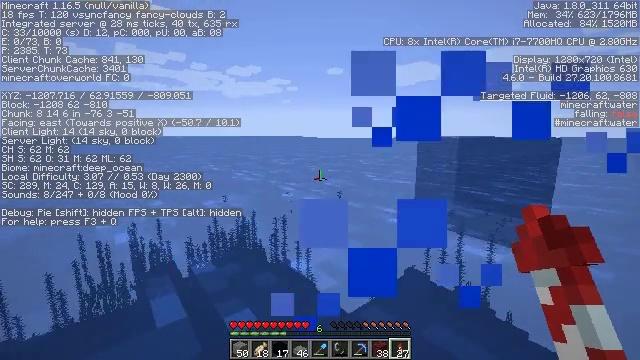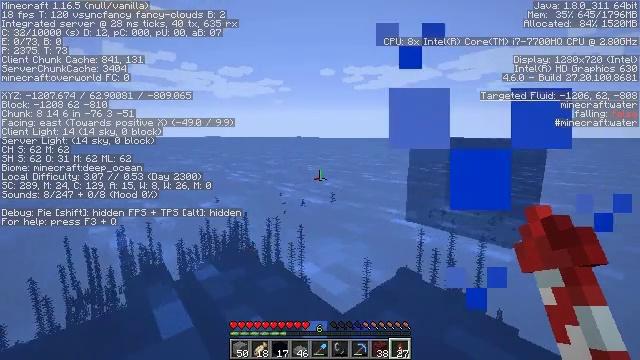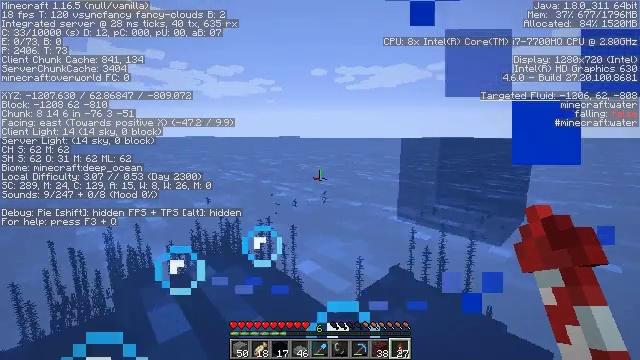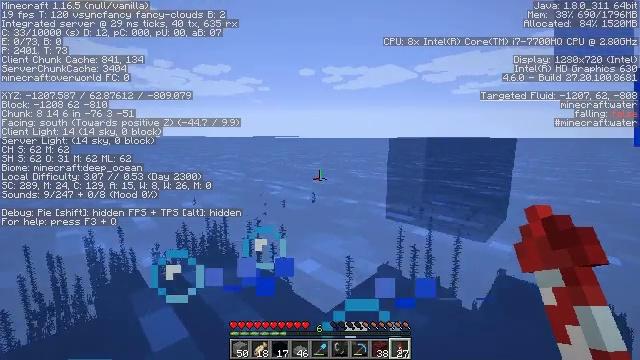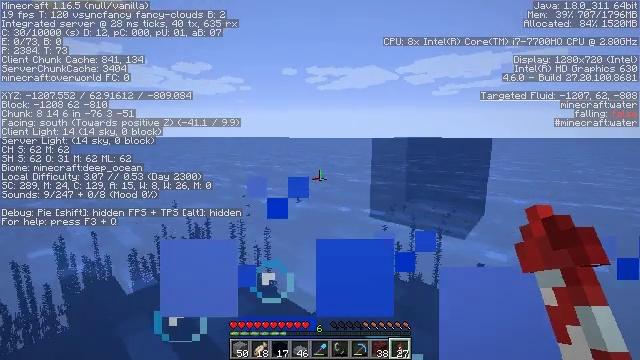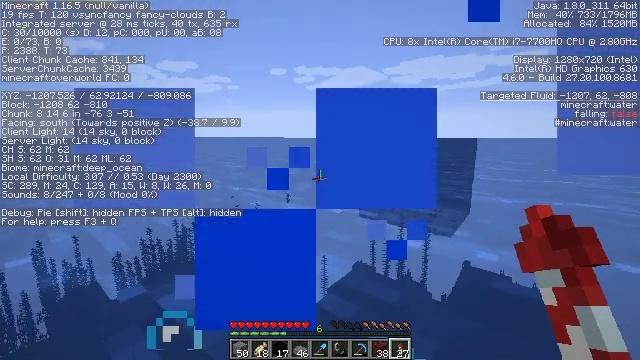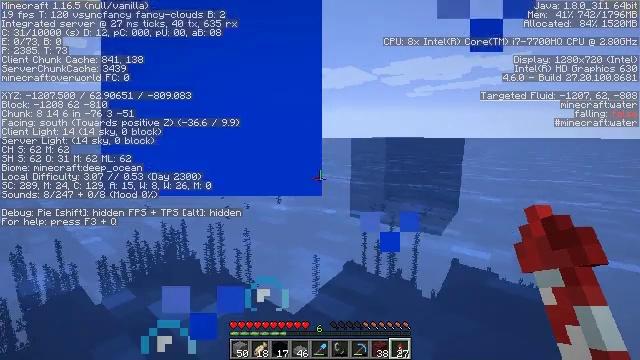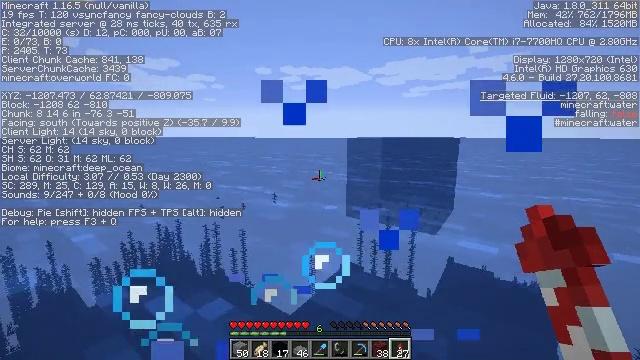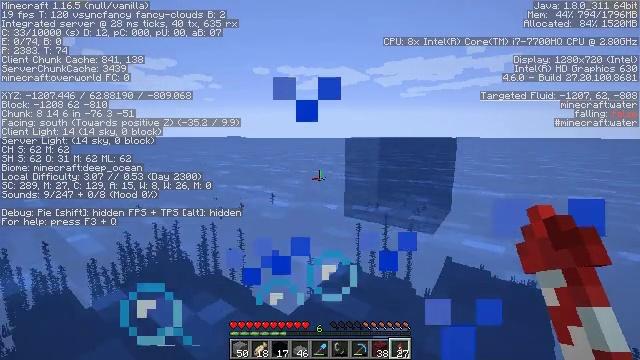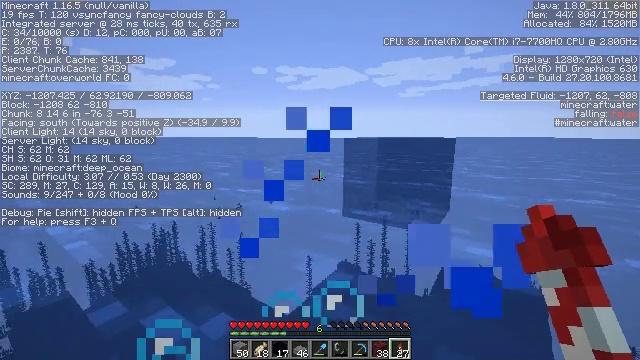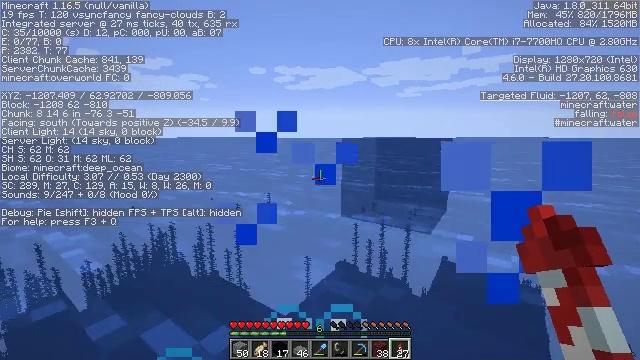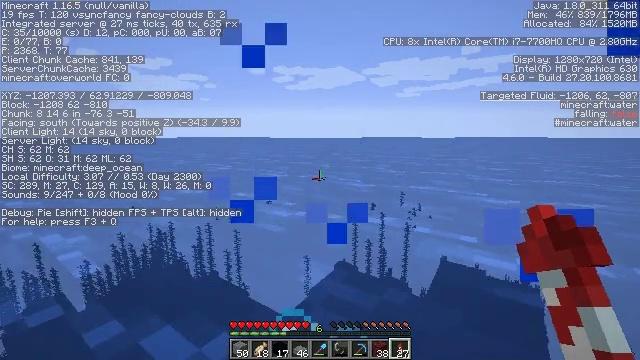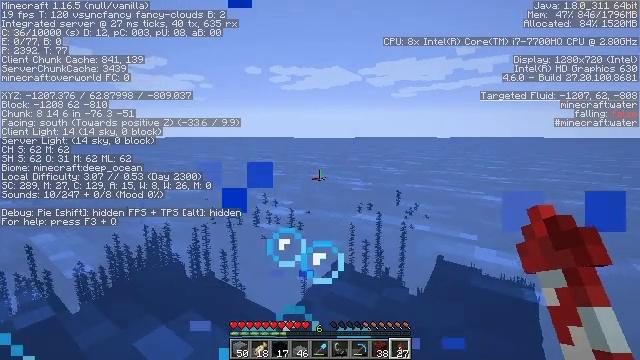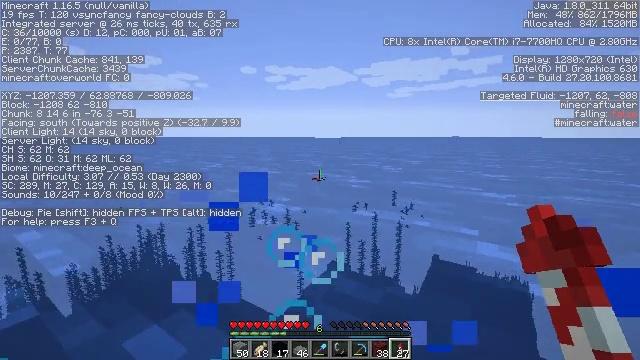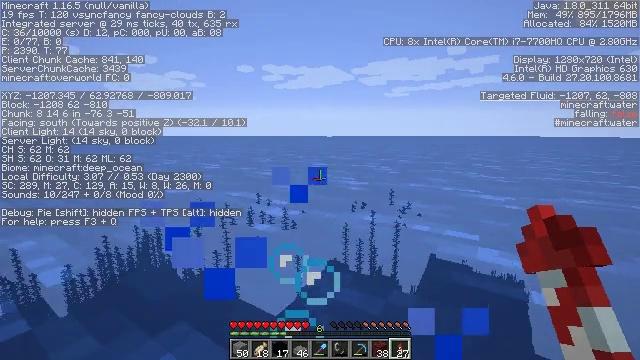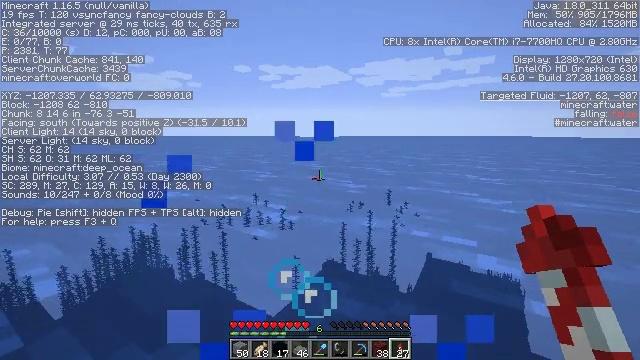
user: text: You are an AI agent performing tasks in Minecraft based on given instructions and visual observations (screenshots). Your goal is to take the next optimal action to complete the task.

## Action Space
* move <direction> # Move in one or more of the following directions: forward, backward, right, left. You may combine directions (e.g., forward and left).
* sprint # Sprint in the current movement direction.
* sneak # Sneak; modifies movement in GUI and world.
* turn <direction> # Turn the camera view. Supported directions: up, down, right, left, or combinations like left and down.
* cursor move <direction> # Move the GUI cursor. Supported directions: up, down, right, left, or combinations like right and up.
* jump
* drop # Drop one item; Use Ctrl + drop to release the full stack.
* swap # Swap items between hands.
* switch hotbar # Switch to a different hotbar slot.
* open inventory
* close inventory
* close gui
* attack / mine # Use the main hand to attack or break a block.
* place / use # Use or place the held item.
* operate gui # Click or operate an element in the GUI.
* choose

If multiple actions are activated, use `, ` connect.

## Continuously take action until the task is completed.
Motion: motion action
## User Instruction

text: Collect black concrete powder by breaking it.
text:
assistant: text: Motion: turn right, jump
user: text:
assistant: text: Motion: turn right, jump
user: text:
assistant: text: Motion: turn right, jump
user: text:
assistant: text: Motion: turn right, jump
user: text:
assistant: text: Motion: turn right, jump
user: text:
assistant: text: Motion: turn right, jump
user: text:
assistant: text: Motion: jump
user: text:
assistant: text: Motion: jump
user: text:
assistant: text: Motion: jump
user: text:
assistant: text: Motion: jump
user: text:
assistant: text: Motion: jump
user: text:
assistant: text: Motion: jump
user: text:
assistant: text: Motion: jump
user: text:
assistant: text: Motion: jump
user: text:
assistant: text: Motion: jump
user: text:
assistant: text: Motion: jump
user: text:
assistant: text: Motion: jump
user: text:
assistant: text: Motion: jump
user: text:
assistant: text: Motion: jump
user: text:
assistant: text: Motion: jump
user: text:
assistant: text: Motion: jump
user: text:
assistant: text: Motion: jump
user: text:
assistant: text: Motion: turn left, jump
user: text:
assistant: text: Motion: turn left, jump
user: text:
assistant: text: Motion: turn left, jump
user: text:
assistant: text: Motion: turn left, jump
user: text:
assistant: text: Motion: turn left, jump
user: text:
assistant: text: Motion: turn left, jump
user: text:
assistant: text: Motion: turn left, jump
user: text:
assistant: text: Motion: turn left, jump